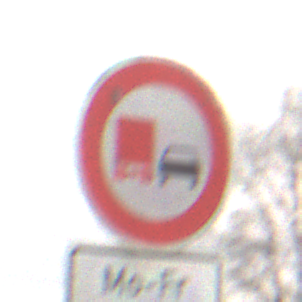
Verkehrszeichen: UeberholverbotKraftfahrzeuge
Zusatzzeichen unten: ZeitangabenMitBeschraenkungAufWochentage2
Umgebung: Outdoor, Nature
Tageszeit: Midday
Wetter: Overcast
Licht: Natural
Jahreszeit: NotSpecified
Kontrast: LowContrast